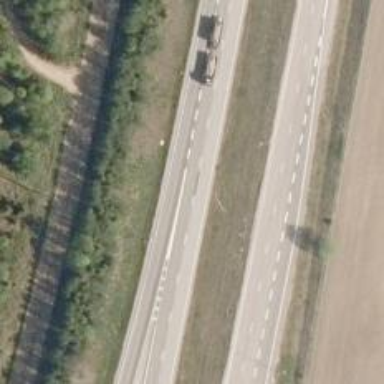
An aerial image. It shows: Asphalt motorway.